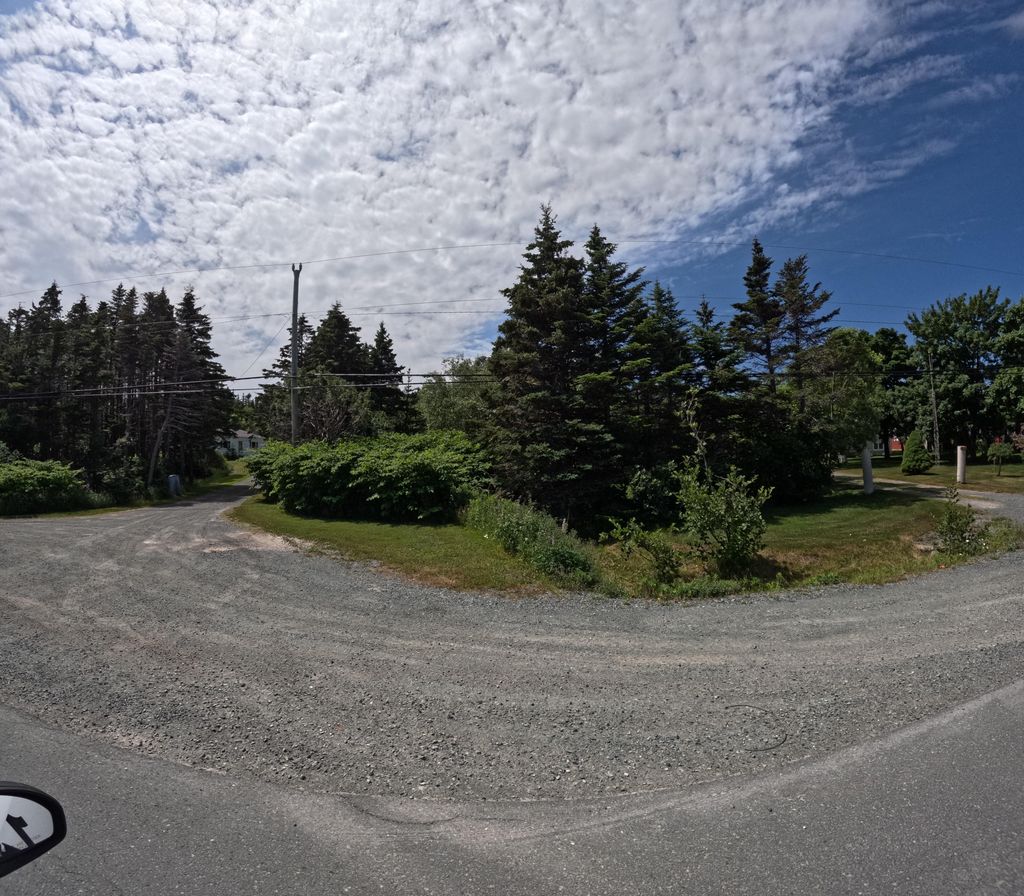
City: st_johns